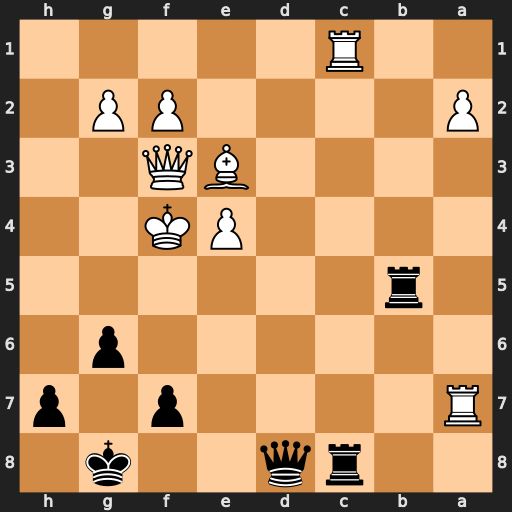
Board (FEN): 2rq2k1/R4p1p/6p1/1r6/4PK2/4BQ2/P4PP1/2R5
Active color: b
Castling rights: -
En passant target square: -
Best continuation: Qg5#